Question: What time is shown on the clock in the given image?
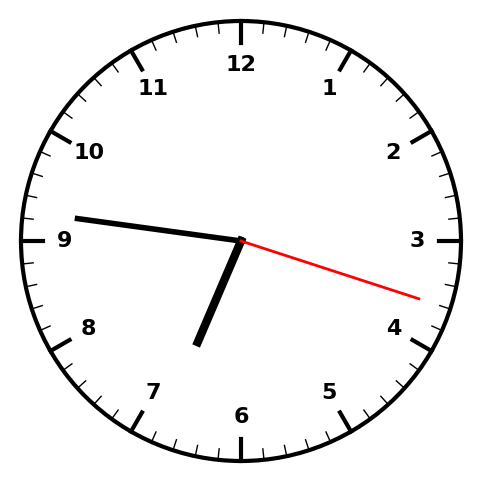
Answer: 06:46:18